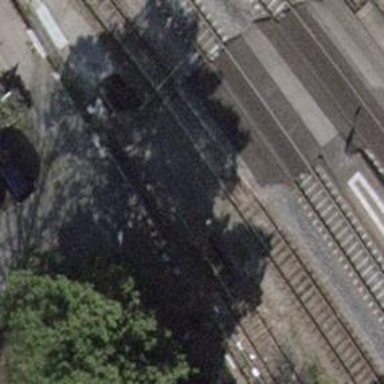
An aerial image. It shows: Railway crossing.